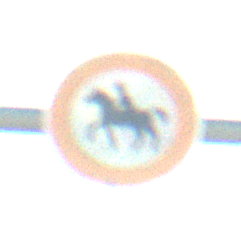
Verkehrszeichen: VerbotReiter
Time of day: MorningAfternoon
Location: Outdoor (Suburban)
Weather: Clear
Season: NotSpecified
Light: Natural